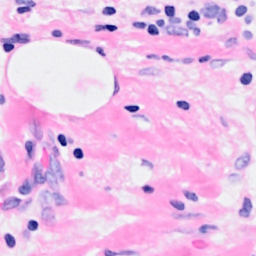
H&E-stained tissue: Breast